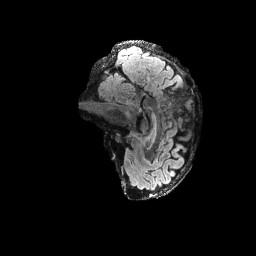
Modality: FLAIR
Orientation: sagittal
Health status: ill
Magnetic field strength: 3 T